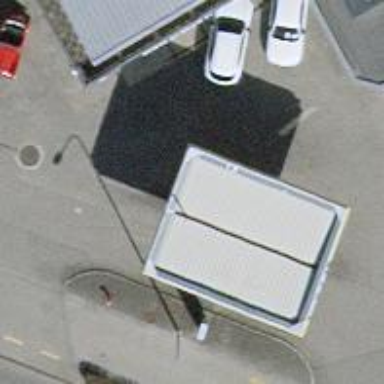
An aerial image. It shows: Fuel station.